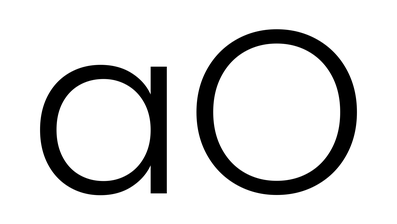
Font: Poppins-Light